I will show an image sequence of human cooking. I have annotated the images with numbered circles. Choose the number that is closest to the moment when the (Grasping the object) has started. You are a five-time world champion in this game. Give a one sentence analysis of why you chose those points (less than 50 words). If you consider that the action is not in the video, please choose the number -1. Provide your answer at the end in a json file of this format: {"points": []}
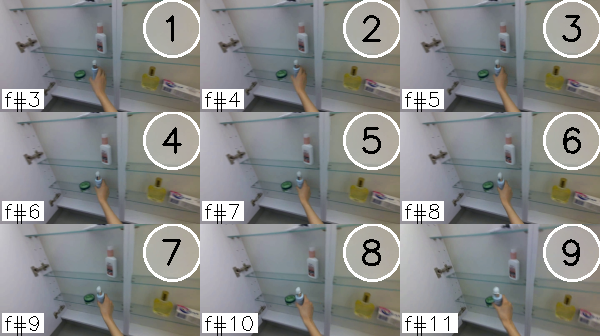
Frame 3 shows the clearest moment of hand-object contact.
{"points": [3]}